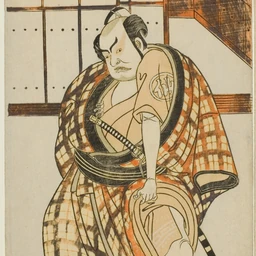
Title: Actors Nakamura Sukegorô II as Sasano Sangobei (Left) and Ôtani Hiroji III as Satsuma Gengobei (Right) in “Green Willow Soga of Erotic Design” (“Iro moyô aoyagi Soga”)
Artist: Rantokusai Shundô
Caption: actors nakamura sukegorô ii as sasano sangobei (left) and ôtani hiroji iii as satsuma gengobei (right) in “green willow soga of erotic design” (“iro moyô aoyagi soga”), woodblock print, japanese (culture or style), print, asian art, rantokusai shundô, a work made of color woodblock prints; hosoban diptych, arts of asia, art institute of chicago